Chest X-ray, PA view. Patient: 19 years old, sex F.
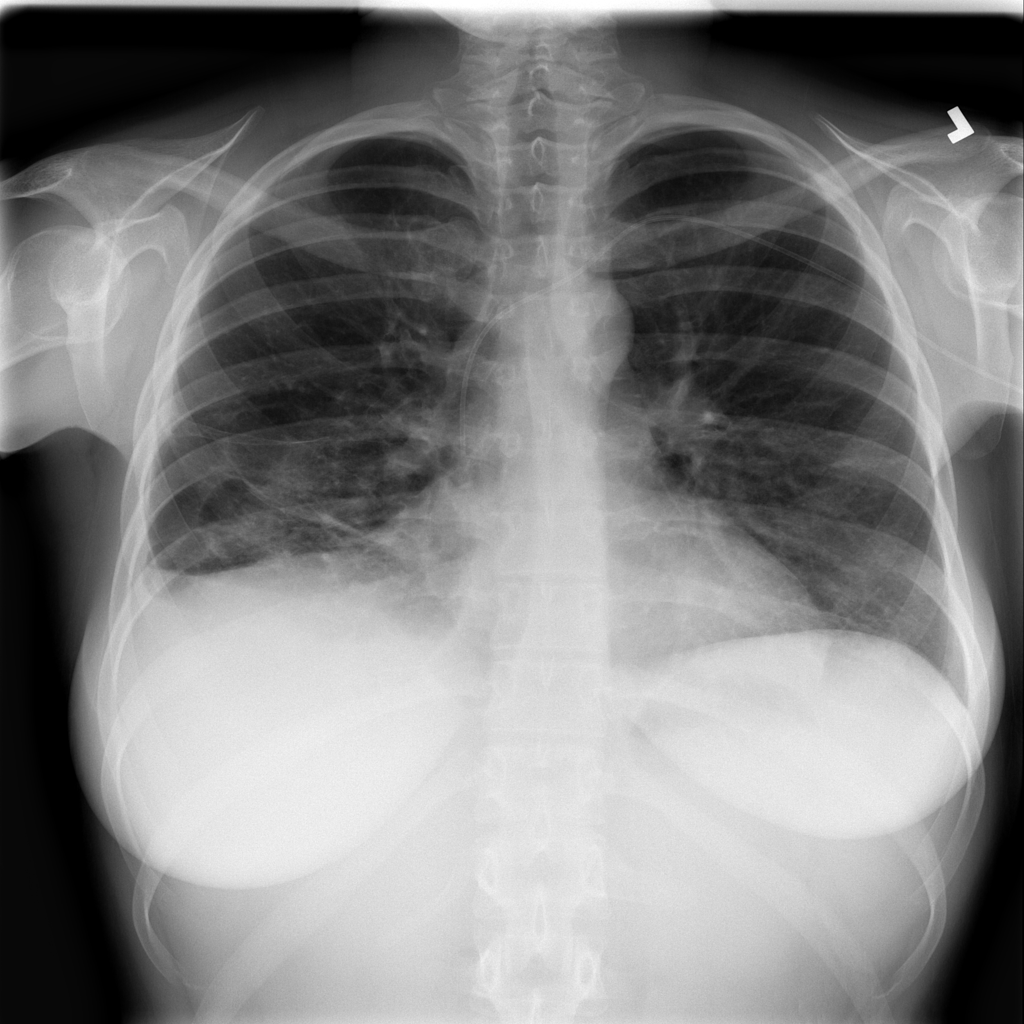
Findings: Consolidation, Effusion